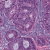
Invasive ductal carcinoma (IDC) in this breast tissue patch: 1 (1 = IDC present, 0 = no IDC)